Question: I'm using two JavaScript libraries for a web project , one for having a slide (bootstrap-slider.js) and another to handle the event Swipe on some div (<URL>
On the jquery.touchSwipe.min.js library i can set a property
'''
$(".div_Oggetti").swipe({
swipe:function(event, direction, distance, duration, fingerCount, fingerData) {
if(....){
switch(direction){
case "left" :
...
break;
}
}
},
threshold:100,
excludedElements : ".slider-handle,button, input, select, textarea, a, .noSwipe"
});
'''
but when I insert the class of the slide ball (.slider-handle), on the elements to be excluded from the swipe event, an edge id added to the slide ball(blue on chrome, black squares on firefox)

I can't remove it with , or with
how do I remove that border?
thanks
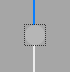
Answer: Just set <URL> property to 'none':
'''
.slider-handle {
outline: none;
}
'''